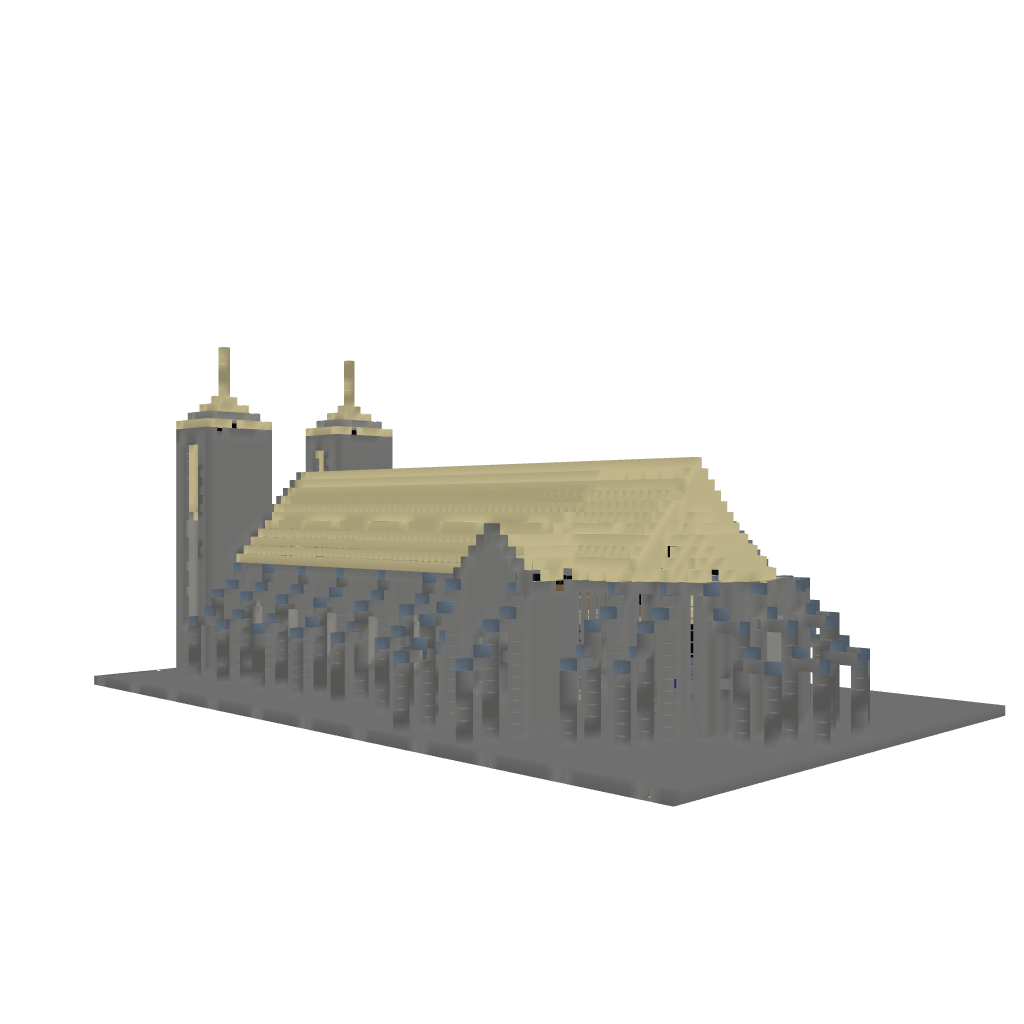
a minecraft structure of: cathedral